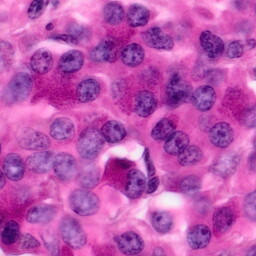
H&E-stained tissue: Pancreatic